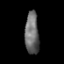
Tissue: prostate
Cell type: T cells
Senescence score: 0.735
Nuclear area (px): 582
Mean DAPI intensity: 107.364